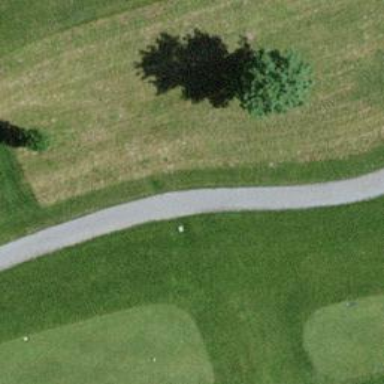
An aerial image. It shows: Golf cartpath that is also road path.